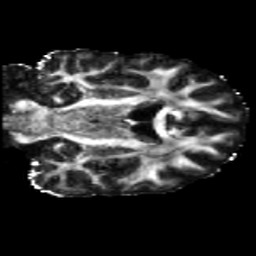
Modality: FA
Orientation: coronal
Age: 42
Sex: male
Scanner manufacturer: siemens
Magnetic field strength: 3 T
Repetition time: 5.47 s
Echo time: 0.0854 s